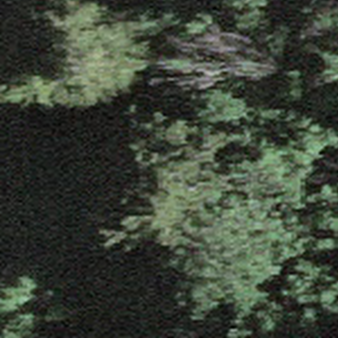
Label: other